Field crop: maize
Growth stage: 2
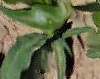
Species: maize